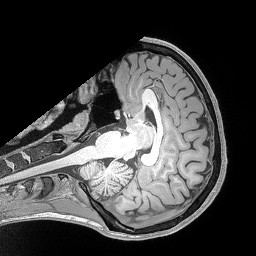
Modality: T1w
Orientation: axial
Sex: male